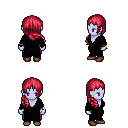
a pixel art fantasy rpg character, female body template, dark elf, purple skin, gray robe, magenta pants, ruby red right-swept hairstyle, bracelets, brown shoes, four views (front, back, left, right), 2x2 character sprite sheet, small pixel art, hard edges, no anti-aliasing